Field crop: maize
Growth stage: 2
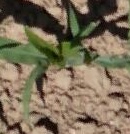
Species: maize